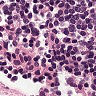
Metastatic tissue present: no